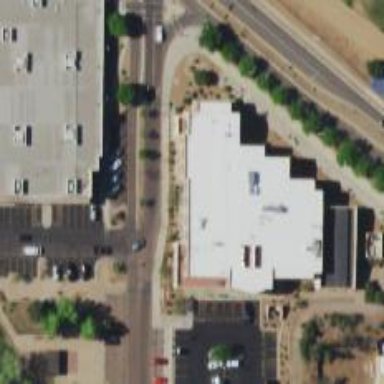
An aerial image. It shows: Healthcare clinic.